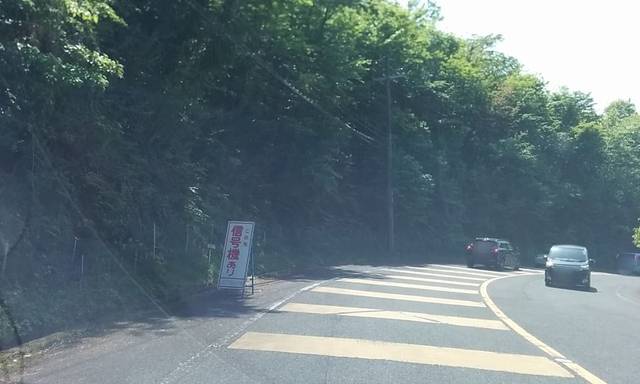
Region: Japan
Coordinates: 35.461, 135.353